Question: So, I'm having this android math game of mine. And I'm having a hard time figuring out why is it that I got these errors and trying out some codes found on the internet but It's not working.
My code here below has no errors. But when I try to run it, I'm having errors in my logcat.
'''
check.setOnClickListener(new OnClickListener(){
int x = Integer.valueOf(fn.getText().toString());
int y = Integer.valueOf(sn.getText().toString());
public void onClick(View v){
String ope = op.getText().toString();
if(ope=="+"){
if(x + y == total2){
Toast.makeText(getApplicationContext(), "Answer is correct. You may proceed to level 2.", Toast.LENGTH_LONG).show();
}
}
if(ope=="-"){
if(x-y==total2){
Toast.makeText(getApplicationContext(), "Answer is correct. You may proceed to level 2.", Toast.LENGTH_LONG).show();
}
}
if(ope=="*"){
if(x*y==total2){
Toast.makeText(getApplicationContext(), "Answer is correct. You may proceed to level 2.", Toast.LENGTH_LONG).show();
}
}
if(ope=="/"){
if(x/y==total2){
Toast.makeText(getApplicationContext(), "Answer is correct. You may proceed to level 2.", Toast.LENGTH_LONG).show();
}
else if(y/x==total2){
Toast.makeText(getApplicationContext(), "Answer is correct. You may proceed to level 2.", Toast.LENGTH_LONG).show();
}
}
}});
'''
and here's my LOGCAT:

I'm parsing it right, right? So, why I'm having these errors?
fn and sn are textViews, and the op as well. fn and sn are where the users put their operands answers and the op is the operator. The game has this random number given and the user should tap 2 operands and an operator to make an equation and able to come up with the random number given. Result of her/his equation should be same as the random number given.
Thankyou :)
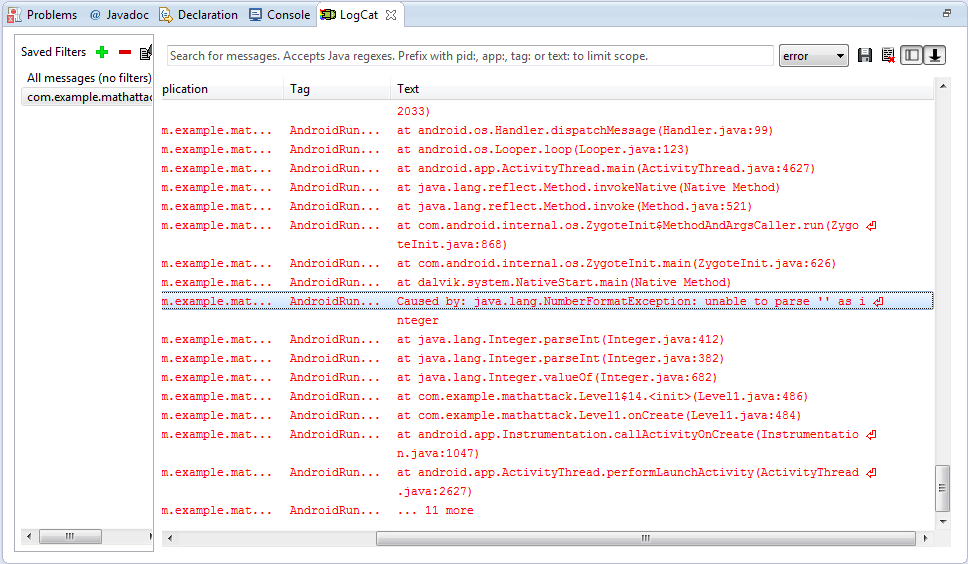
Answer: You have two problems in your code. First as Henry mentioned in your answer that you need to put these lines:
'''
int x = Integer.valueOf(fn.getText().toString());
int y = Integer.valueOf(sn.getText().toString());
'''
inside of the 'onClick' method
Second problem is that you are using '==' to do the string comparison in all of your 'if' checks, such as:
'''
if(ope=="+")
'''
You should use String 'equals()' method to do the string comparison. Change it and other if conditions to use equals method, as mentioned here:
'''
if(ope.equals("+"))
'''
'==' compares whether the two references are pointing to the same memory location, while 'equals()' does the string content comparison.